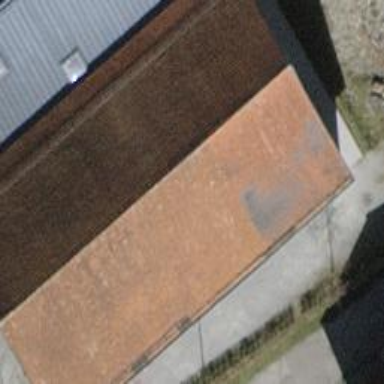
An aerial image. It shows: School building.